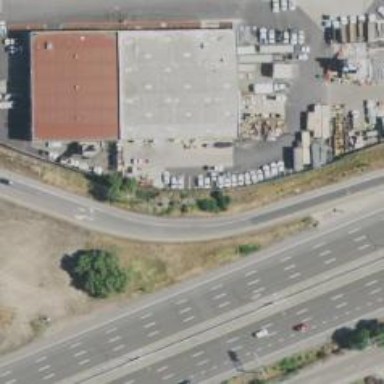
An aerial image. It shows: Commercial area.